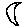
Label: moon